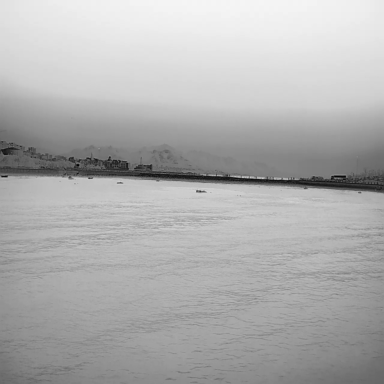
There is a bulk_carrier in the infrared image.